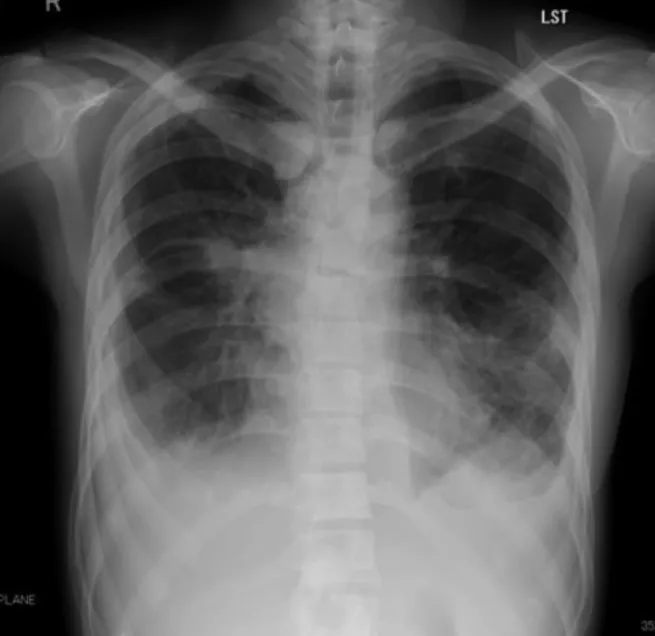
Chest X-ray scan revealed a tumor shadow in the right hilar area, an invasive shadow in the left middle and lower lung fields, and pleural effusion on both sides.
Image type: radiology (x_ray)